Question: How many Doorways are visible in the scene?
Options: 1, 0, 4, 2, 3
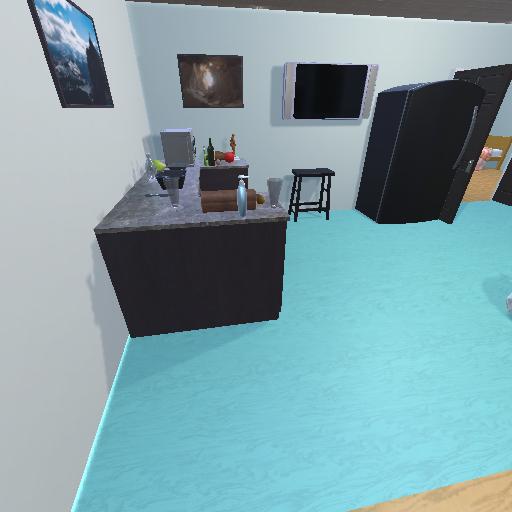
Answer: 1